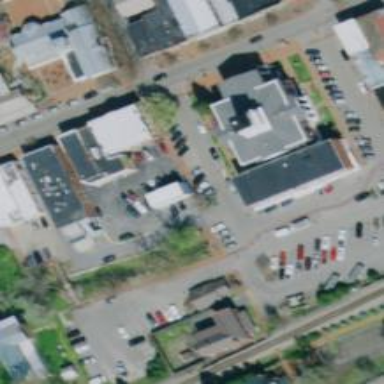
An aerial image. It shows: Post office.